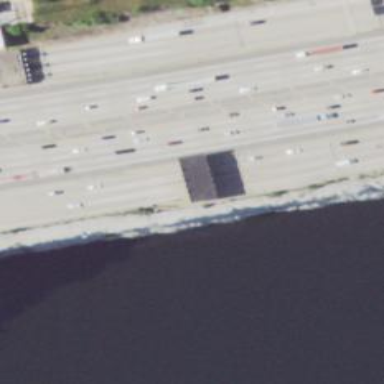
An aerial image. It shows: Toll gantry on the road.